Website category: university
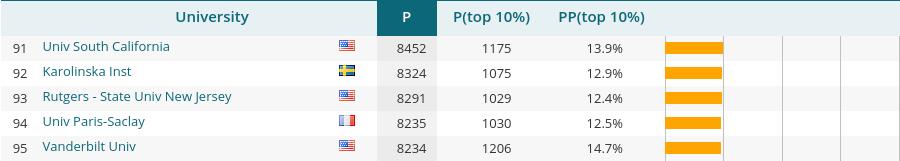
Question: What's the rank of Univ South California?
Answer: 91

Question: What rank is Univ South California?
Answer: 91

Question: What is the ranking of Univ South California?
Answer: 91

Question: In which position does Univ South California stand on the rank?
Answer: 91

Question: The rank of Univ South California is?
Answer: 91

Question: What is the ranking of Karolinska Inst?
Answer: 92

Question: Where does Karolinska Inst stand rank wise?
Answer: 92

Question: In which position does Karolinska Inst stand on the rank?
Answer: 92

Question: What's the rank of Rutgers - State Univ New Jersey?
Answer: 93

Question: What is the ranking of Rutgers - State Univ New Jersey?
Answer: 93

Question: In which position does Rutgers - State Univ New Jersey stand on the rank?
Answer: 93

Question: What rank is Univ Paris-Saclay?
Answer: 94

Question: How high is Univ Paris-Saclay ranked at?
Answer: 94

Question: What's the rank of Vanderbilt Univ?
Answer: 95

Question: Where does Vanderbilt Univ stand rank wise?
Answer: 95

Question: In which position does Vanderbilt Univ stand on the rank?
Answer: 95

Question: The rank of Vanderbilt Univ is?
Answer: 95

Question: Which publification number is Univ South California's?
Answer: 8452

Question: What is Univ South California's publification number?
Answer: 8452

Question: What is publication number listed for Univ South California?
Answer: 8452

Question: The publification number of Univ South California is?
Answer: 8452

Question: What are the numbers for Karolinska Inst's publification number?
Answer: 8324

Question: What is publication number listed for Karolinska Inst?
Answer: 8324

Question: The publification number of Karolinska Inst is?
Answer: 8324

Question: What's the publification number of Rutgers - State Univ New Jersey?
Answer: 8291

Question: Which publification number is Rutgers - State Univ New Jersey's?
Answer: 8291

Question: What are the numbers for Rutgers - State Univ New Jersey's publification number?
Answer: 8291

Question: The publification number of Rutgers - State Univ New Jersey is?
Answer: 8291

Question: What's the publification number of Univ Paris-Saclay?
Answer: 8235

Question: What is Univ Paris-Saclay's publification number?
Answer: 8235

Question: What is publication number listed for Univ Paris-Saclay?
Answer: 8235

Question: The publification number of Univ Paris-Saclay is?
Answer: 8235

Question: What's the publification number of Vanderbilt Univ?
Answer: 8234

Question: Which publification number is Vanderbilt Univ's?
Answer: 8234

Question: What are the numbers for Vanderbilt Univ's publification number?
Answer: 8234

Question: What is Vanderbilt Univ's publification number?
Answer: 8234

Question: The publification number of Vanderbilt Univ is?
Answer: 8234

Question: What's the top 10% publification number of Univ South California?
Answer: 1175

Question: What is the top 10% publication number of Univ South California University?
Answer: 1175

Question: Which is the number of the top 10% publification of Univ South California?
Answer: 1175

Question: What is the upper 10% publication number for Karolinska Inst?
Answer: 1075

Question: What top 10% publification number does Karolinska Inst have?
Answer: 1075

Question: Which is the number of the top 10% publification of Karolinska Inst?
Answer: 1075

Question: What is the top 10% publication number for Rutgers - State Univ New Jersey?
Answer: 1029

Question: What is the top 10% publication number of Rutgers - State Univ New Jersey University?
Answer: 1029

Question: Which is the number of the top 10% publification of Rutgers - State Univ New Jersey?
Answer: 1029

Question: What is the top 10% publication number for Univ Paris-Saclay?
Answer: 1030

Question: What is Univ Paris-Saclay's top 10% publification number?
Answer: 1030

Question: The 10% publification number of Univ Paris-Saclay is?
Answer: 1030

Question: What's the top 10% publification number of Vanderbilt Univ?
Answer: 1206

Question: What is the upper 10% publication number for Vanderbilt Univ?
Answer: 1206

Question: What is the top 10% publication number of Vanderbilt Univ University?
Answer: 1206

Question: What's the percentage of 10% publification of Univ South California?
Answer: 13.9%

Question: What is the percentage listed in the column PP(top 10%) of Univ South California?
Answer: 13.9%

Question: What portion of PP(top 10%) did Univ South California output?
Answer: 13.9%

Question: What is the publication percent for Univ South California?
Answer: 13.9%

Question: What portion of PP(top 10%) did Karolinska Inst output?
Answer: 12.9%

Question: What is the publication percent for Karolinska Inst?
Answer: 12.9%

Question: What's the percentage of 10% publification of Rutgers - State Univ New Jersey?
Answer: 12.4%

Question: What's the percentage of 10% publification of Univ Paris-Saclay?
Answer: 12.5%

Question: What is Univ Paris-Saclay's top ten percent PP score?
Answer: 12.5%

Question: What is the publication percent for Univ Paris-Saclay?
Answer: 12.5%

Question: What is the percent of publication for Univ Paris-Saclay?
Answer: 12.5%

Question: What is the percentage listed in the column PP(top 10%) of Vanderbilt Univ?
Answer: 14.7%